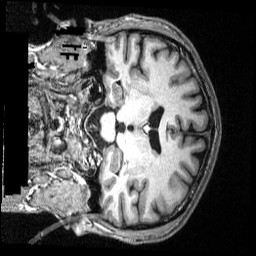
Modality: T1w
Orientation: coronal
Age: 36
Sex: male
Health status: ill
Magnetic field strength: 3 T
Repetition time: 2.53 s
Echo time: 0.00331 s